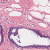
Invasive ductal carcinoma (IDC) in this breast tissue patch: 0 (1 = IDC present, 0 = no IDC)